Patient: sex M, age 57
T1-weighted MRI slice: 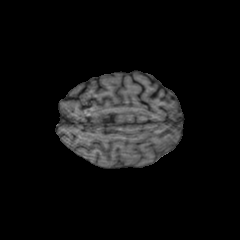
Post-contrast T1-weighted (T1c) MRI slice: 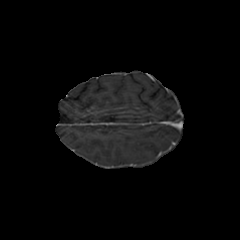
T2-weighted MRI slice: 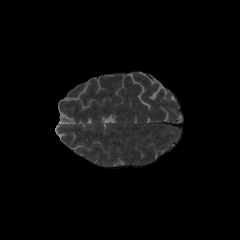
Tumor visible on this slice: no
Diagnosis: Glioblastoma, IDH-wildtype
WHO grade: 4